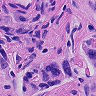
Metastatic tissue present: yes